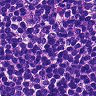
Metastatic tissue present: no